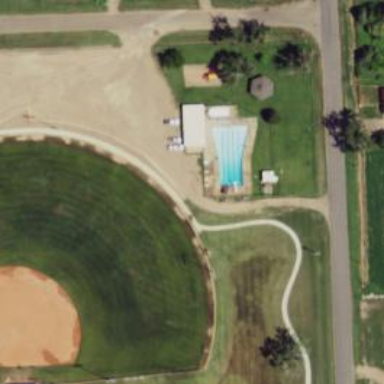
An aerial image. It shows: Baseball pitch for leisure and sports activities.